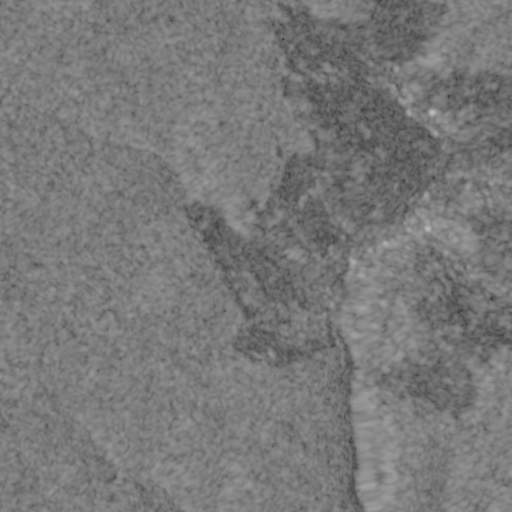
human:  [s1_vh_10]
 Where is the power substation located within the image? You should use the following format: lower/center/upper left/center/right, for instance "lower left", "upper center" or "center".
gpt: The power substation is located in the center right of the image.
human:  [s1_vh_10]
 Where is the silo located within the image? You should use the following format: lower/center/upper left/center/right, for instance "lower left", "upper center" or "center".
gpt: The silo is located in the lower right of the image.
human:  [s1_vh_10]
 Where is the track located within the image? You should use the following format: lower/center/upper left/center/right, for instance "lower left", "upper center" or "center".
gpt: The track is located in the center right of the image.
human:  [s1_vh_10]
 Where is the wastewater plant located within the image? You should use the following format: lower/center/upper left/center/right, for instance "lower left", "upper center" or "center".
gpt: The wastewater plant is located in the lower right of the image.
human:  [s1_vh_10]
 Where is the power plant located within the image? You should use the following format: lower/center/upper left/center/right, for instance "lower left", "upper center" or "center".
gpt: There is no power plant in the image.

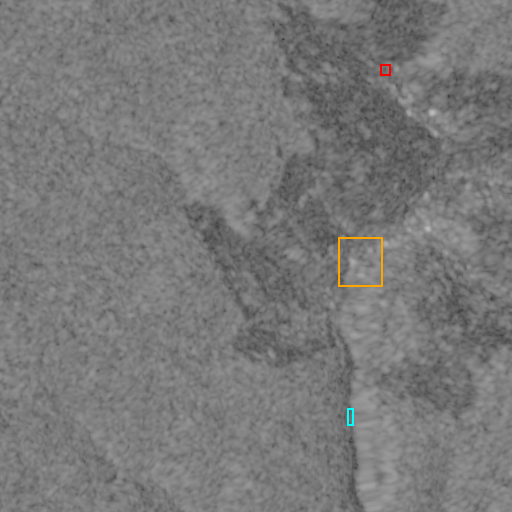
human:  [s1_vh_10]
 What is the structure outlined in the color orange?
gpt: The structure outlined in orange is a park.
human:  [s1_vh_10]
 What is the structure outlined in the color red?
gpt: The structure outlined in red is a parking lot.
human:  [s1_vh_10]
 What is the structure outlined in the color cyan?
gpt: The structure outlined in cyan is a wastewater plant.
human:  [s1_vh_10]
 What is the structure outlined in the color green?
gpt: There is no green outline.